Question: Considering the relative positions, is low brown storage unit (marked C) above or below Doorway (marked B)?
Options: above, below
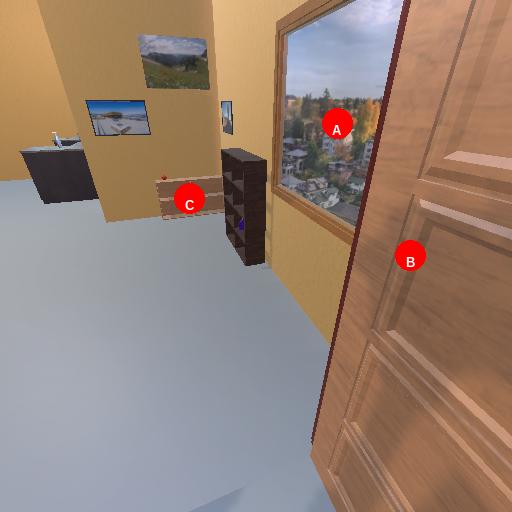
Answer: above